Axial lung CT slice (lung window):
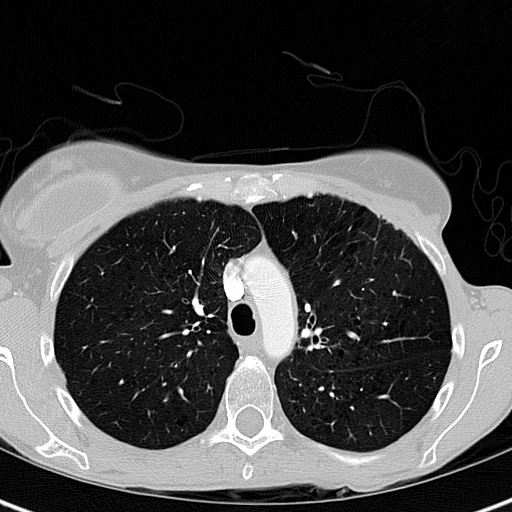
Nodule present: no